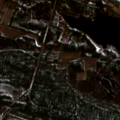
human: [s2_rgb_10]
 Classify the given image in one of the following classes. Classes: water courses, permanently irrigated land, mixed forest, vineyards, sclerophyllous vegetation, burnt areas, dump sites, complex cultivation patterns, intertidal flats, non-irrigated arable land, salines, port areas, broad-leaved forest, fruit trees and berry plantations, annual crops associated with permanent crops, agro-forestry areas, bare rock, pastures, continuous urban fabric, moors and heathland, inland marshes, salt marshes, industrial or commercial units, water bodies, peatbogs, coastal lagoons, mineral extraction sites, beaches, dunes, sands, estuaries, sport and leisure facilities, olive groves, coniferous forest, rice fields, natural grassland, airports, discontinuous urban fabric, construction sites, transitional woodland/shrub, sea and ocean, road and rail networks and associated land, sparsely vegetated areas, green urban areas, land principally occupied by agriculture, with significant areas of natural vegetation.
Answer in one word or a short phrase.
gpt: land principally occupied by agriculture, with significant areas of natural vegetation, coniferous forest, transitional woodland/shrub, water bodies